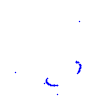
Particle: kaon